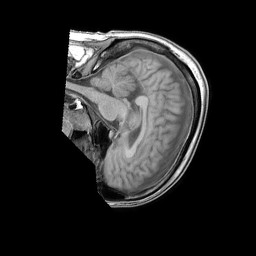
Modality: T1w
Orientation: sagittal
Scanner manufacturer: philips
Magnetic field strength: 1.5 T
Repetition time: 0.1874 s
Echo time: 0.001835 s